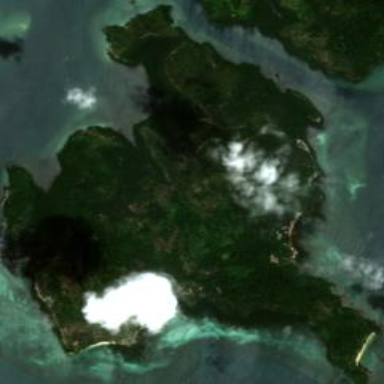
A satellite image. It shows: Island with natural coastline.